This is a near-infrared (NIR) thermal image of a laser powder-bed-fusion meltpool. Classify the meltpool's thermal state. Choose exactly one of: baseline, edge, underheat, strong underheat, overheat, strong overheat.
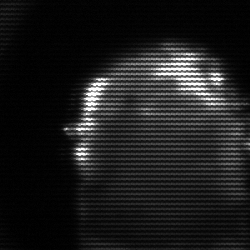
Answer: baseline